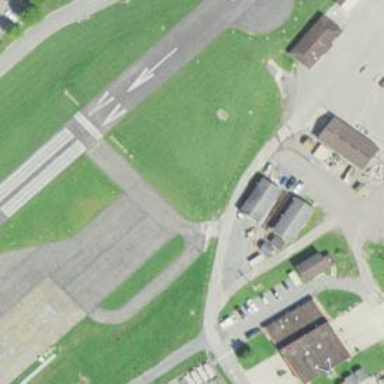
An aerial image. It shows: Image of taxiway at airport.